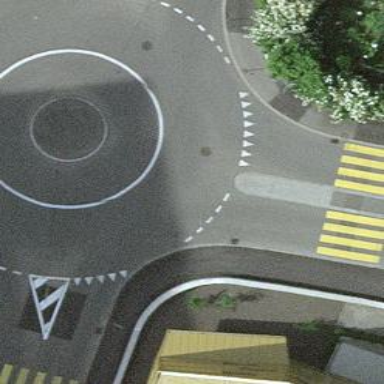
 featuring roundabout. There are separate sidewalks along the road."